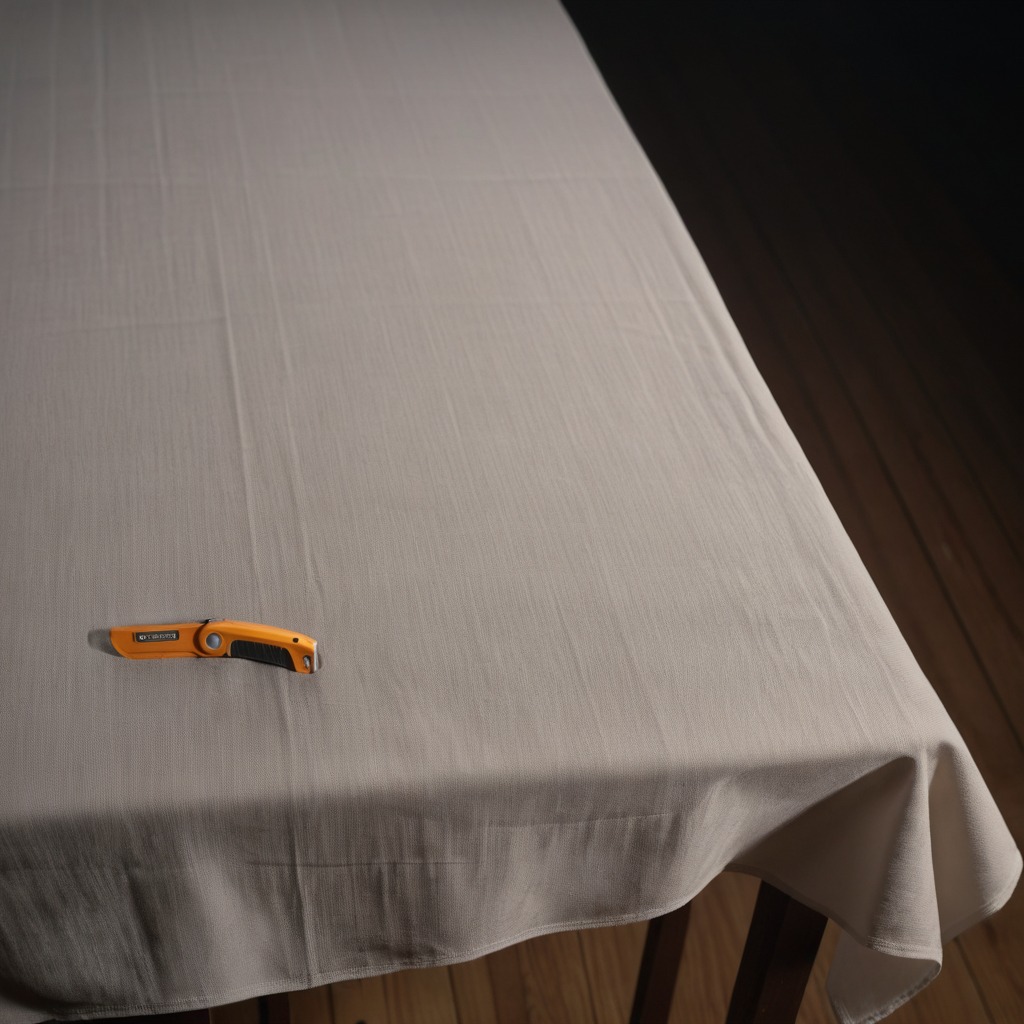
A utility knife is lying on the wooden table.